Field crop: tomato
Growth stage: 1
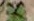
Species: solanum